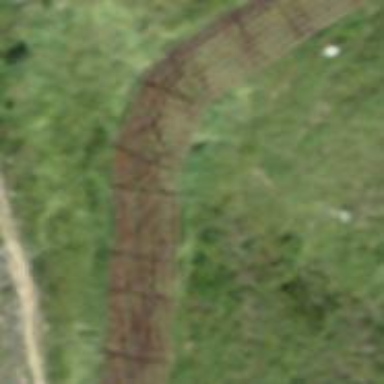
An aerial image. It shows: Avalanche protection fence.